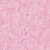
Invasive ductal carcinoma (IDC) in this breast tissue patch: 0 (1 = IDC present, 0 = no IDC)